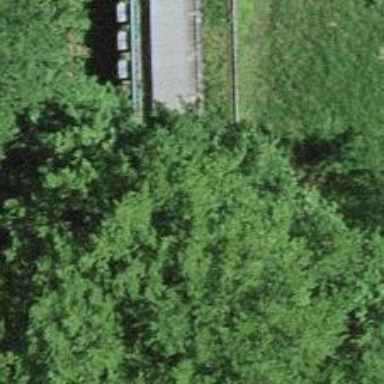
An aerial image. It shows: Retaining wall.